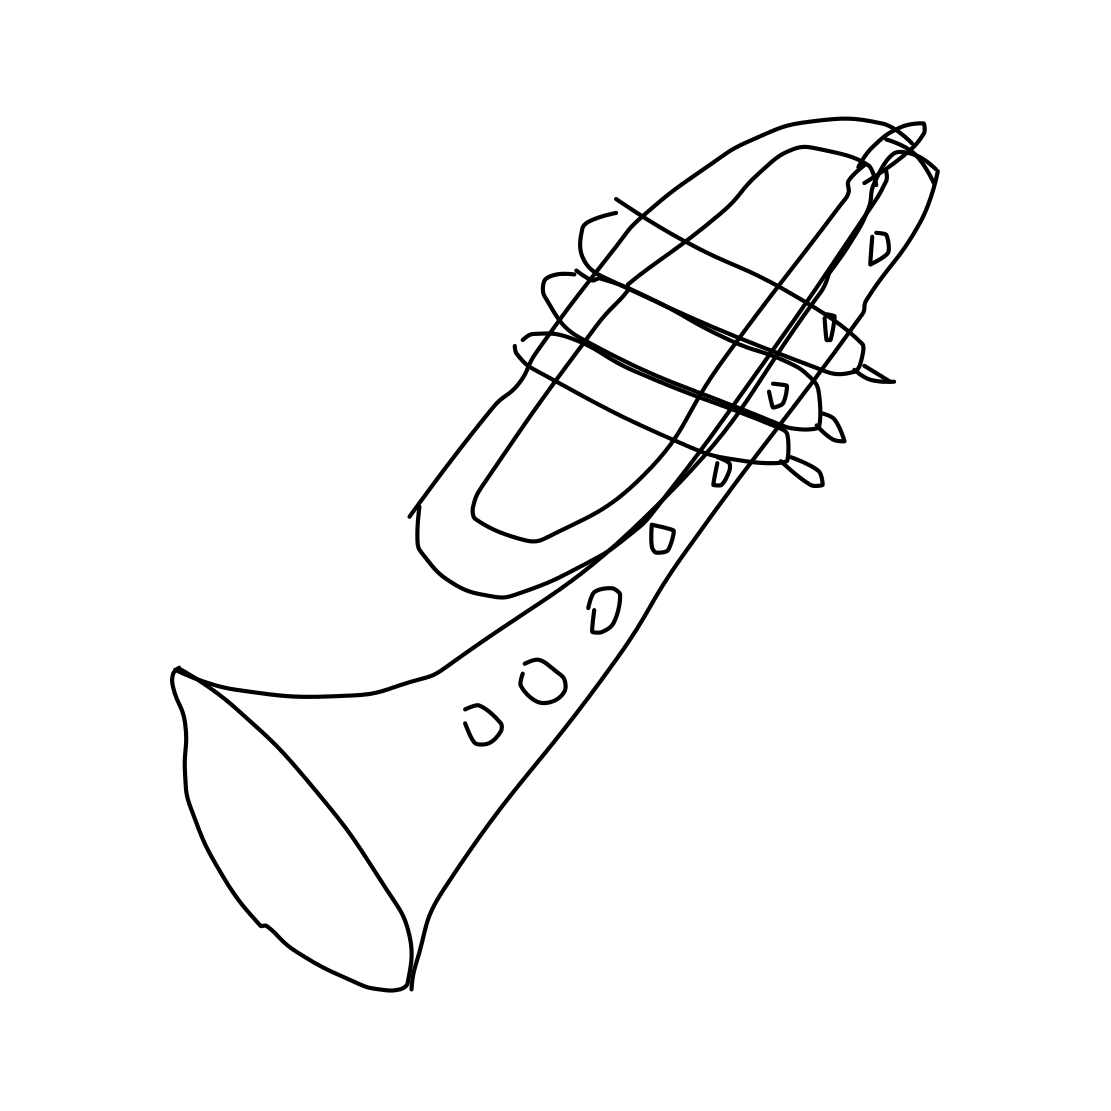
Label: trumpet